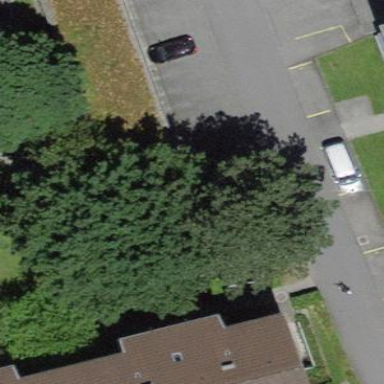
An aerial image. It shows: Group of garages.